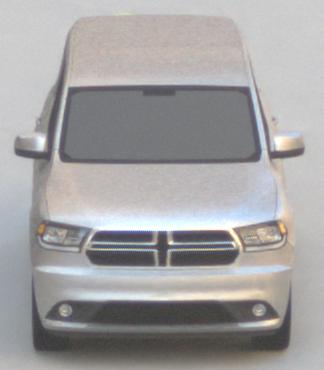
Make: Dodge
Model: Durango
Detailed model: Gen. 3
Model produced from: 2010
Doors: 5
Color: white
Road condition: dry road
Daytime: morning or afternoon
Contrast: low contrast